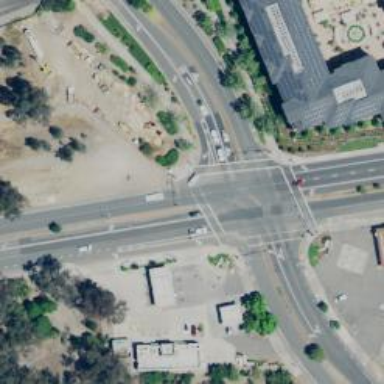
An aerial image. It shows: Marked road crossing.